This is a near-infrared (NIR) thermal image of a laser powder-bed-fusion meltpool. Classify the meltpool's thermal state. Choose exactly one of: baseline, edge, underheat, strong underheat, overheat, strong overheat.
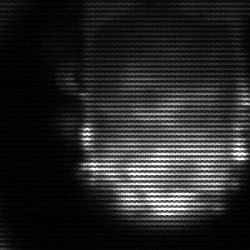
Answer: baseline